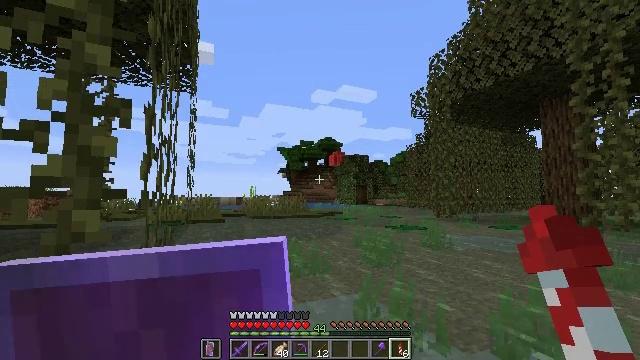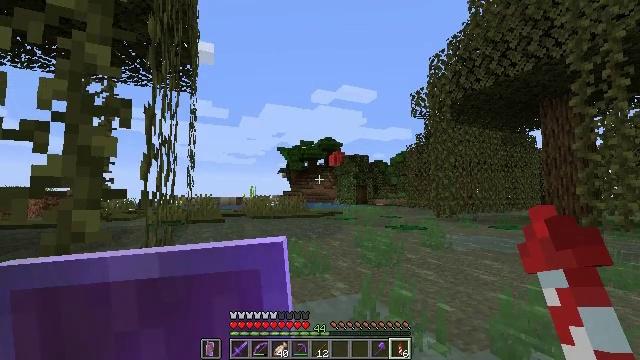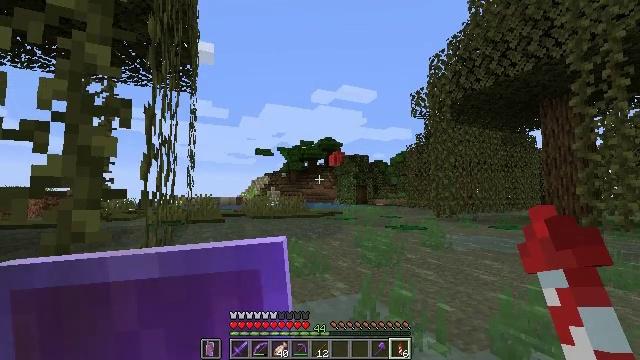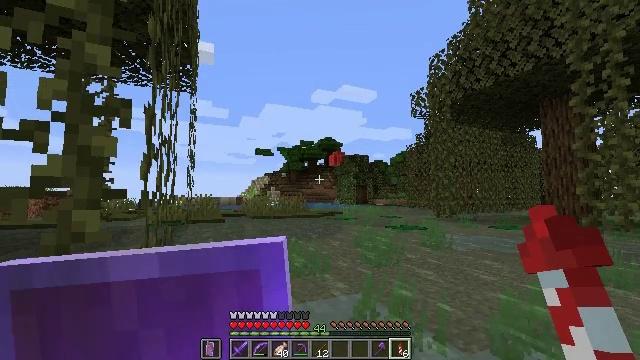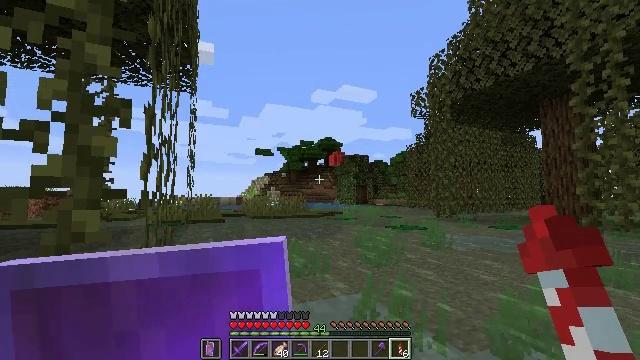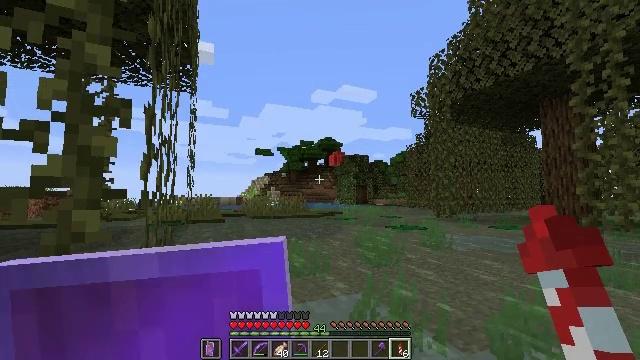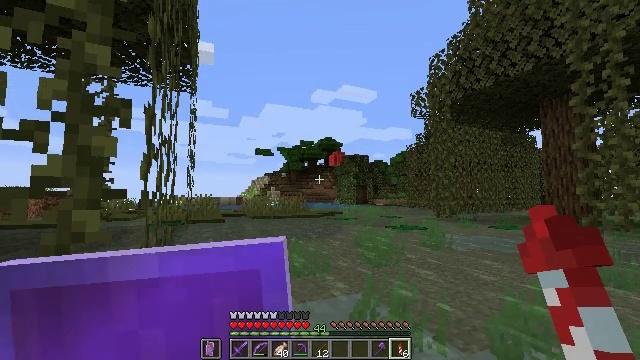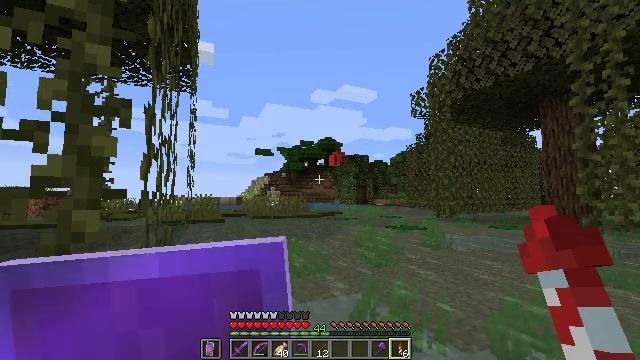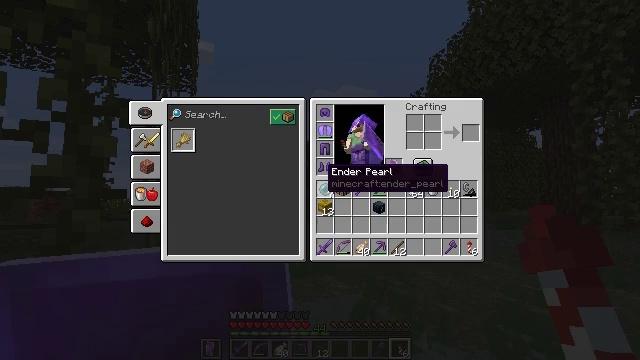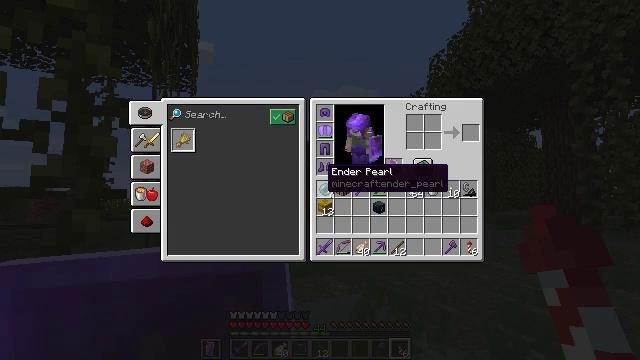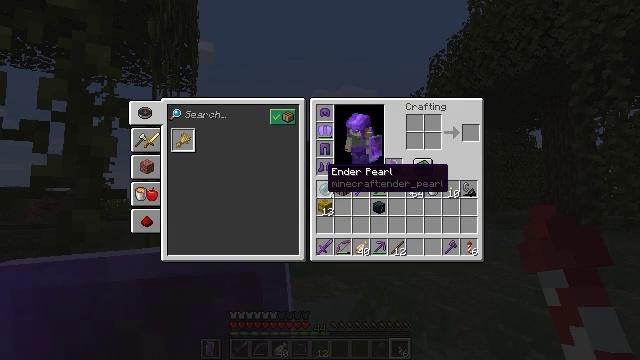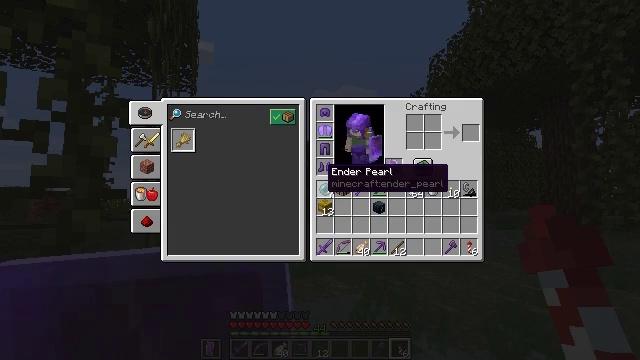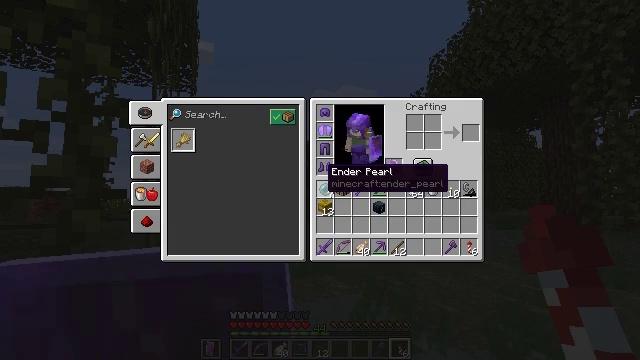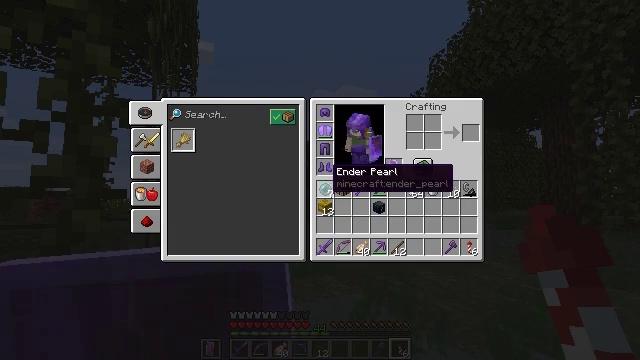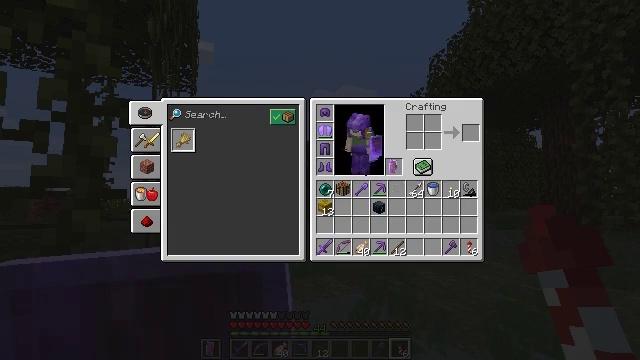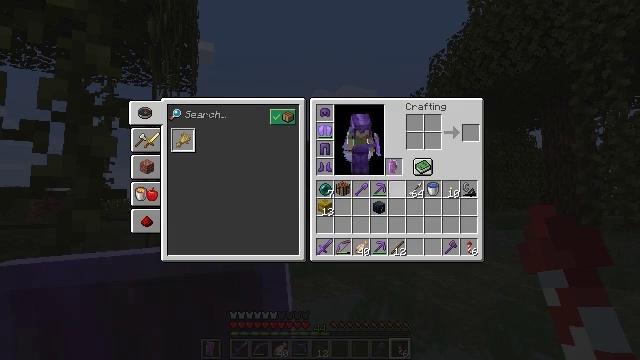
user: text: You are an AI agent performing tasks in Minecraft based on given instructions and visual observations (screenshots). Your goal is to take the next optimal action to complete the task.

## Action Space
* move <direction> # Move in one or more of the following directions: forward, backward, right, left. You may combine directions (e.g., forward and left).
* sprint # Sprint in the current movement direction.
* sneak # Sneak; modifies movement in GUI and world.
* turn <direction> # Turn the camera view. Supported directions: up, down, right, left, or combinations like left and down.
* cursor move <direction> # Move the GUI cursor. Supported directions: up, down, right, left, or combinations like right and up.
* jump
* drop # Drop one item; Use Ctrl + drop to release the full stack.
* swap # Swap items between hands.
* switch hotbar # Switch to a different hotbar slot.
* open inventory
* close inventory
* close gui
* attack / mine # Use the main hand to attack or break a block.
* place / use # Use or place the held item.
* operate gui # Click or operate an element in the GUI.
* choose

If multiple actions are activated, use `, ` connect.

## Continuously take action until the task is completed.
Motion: motion action
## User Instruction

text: Break the clay block to collect it.
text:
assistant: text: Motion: no_op
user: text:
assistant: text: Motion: no_op
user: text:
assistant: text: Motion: no_op
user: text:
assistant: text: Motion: no_op
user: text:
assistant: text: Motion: no_op
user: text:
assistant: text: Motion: no_op
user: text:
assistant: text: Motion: no_op
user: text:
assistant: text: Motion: open inventory
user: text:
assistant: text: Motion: open inventory
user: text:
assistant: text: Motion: open inventory
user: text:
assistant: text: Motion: no_op
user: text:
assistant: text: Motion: no_op
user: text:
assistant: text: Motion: no_op
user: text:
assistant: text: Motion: turn right
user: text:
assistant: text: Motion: turn right
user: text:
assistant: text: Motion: turn right
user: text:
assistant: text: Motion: turn right
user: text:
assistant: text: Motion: no_op
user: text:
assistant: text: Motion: no_op
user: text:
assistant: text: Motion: no_op
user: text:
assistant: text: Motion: no_op
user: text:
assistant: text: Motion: no_op
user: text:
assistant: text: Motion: turn left
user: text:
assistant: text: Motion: no_op
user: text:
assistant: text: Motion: sneak, turn left
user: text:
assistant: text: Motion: sneak
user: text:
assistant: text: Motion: sneak, turn left
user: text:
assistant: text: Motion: sneak, turn left
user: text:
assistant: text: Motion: sneak
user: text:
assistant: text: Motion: sneak